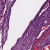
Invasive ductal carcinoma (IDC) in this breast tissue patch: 1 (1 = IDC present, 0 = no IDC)